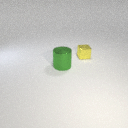
large green metal cylinder to the left of small yellow metal cube